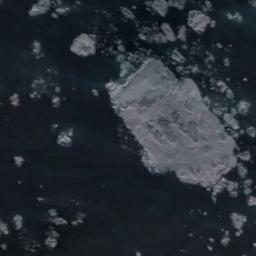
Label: sea_ice